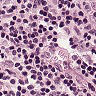
Metastatic tissue present: no